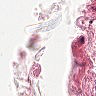
Metastatic tissue present: no